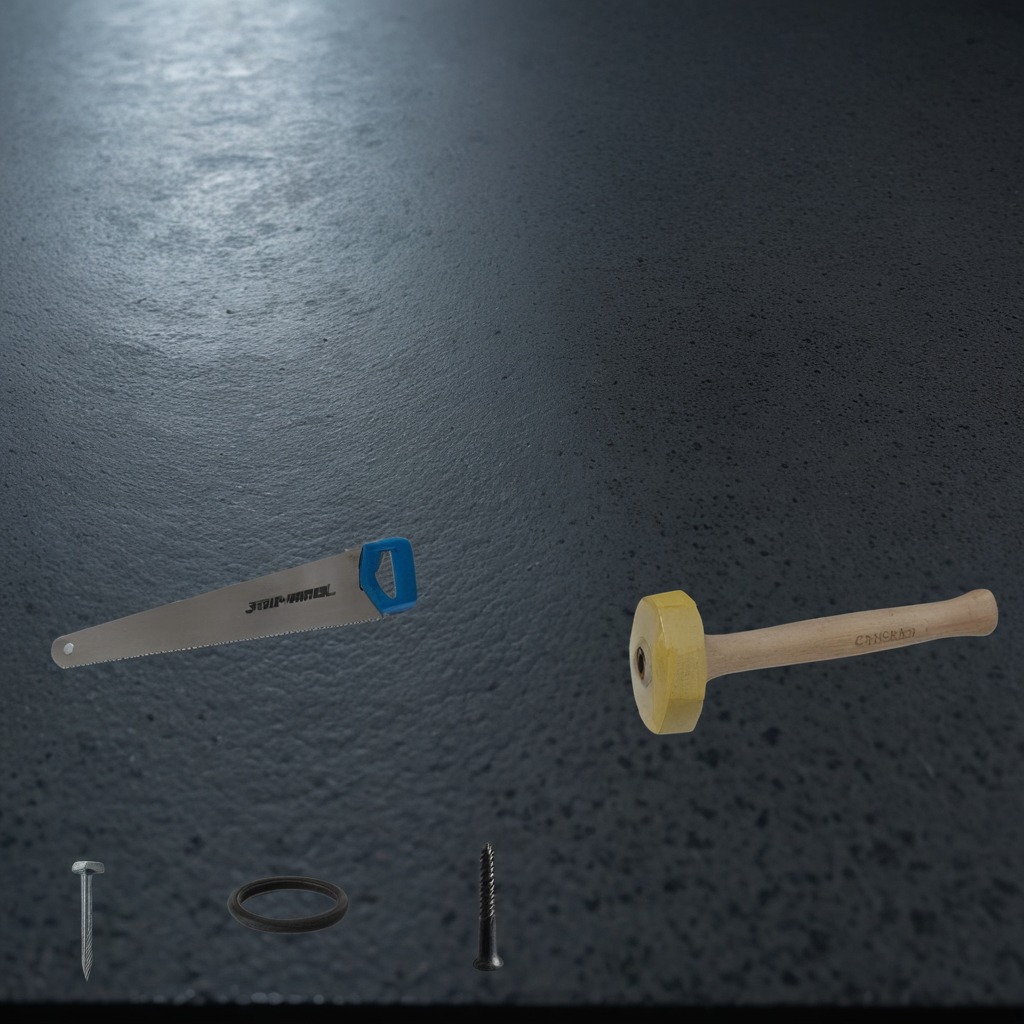
A rubber o-ring, a hammer, an iron nail, a metal machine screw, and a handheld metal saw are lying on the clean granite table inside a workshop at night.